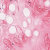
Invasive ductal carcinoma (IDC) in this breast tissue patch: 0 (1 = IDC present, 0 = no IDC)